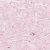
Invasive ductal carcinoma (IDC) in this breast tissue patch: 0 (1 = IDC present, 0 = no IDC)